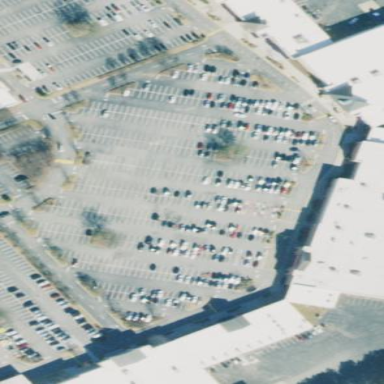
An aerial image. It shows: Retail building.